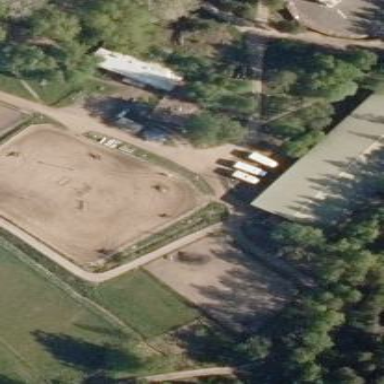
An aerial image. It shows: Equestrian sports pitch with dirt surface.